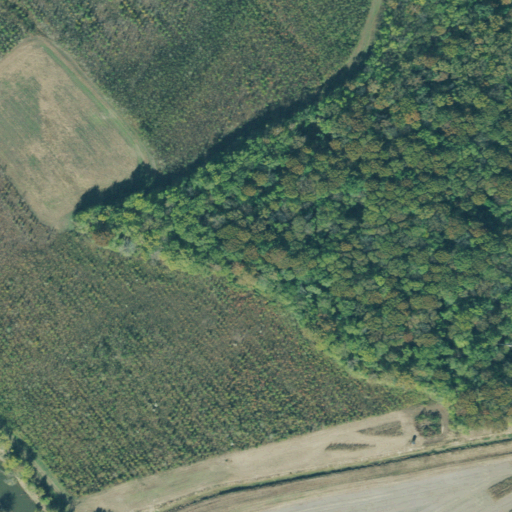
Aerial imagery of island in Tennessee named Island Number Five (historical) containing cultivated crops, woody wetlands, and open water